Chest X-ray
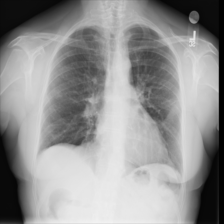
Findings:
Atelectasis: positive
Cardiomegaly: negative
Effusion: negative
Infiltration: negative
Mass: negative
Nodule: negative
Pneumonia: negative
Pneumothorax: negative
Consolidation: negative
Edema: negative
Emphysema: negative
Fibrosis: positive
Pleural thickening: negative
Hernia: negative